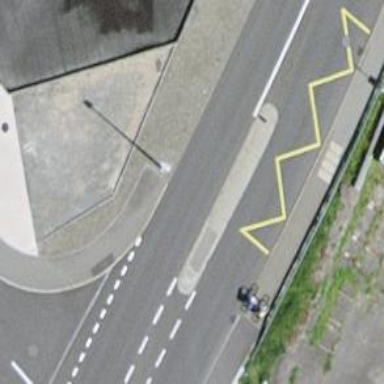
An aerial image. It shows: Uncontrolled zebra crossing on the road.